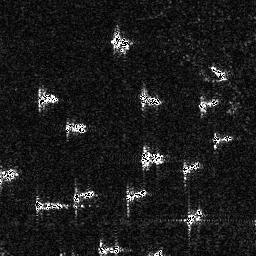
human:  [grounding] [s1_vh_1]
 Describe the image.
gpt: In the satellite image, there is  <ref>3 small ship </ref> <box>[[14, 33, 22, 40, 0], [25, 47, 33, 51, 0], [0, 65, 7, 72, 0]]</box> located at left,  <ref>1 small ship </ref> <box>[[42, 12, 51, 20, 0]]</box> located at top,  <ref>1 small ship </ref> <box>[[53, 34, 62, 41, 0]]</box> located at center,  <ref>1 small ship </ref> <box>[[81, 25, 88, 31, 0]]</box> located at top right,  <ref>3 small ship </ref> <box>[[77, 37, 85, 43, 0], [82, 51, 90, 55, 0], [70, 62, 78, 67, 0]]</box> located at right,  <ref>1 medium ship </ref> <box>[[53, 57, 64, 65, 0]]</box> located at center,  <ref>1 medium ship </ref> <box>[[12, 76, 26, 82, 0]]</box> located at bottom left,  <ref>3 small ship </ref> <box>[[28, 73, 36, 78, 0], [48, 72, 57, 78, 0], [37, 94, 48, 99, 0]]</box> located at bottom,  <ref>1 small ship </ref> <box>[[72, 80, 78, 87, 0]]</box> located at bottom right.